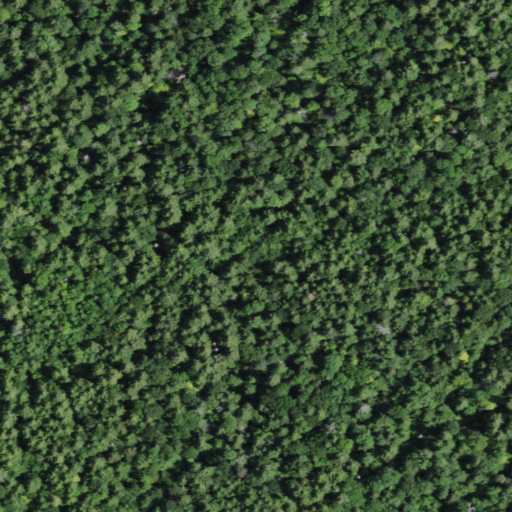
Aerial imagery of valley in New York named Buck Hollow containing evergreen forest, mixed forest, and deciduous forest